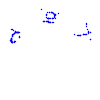
Particle: pion